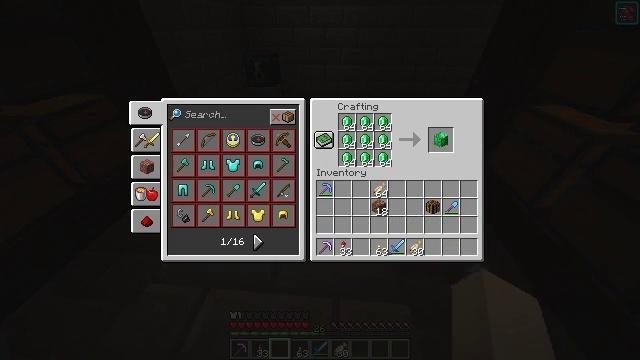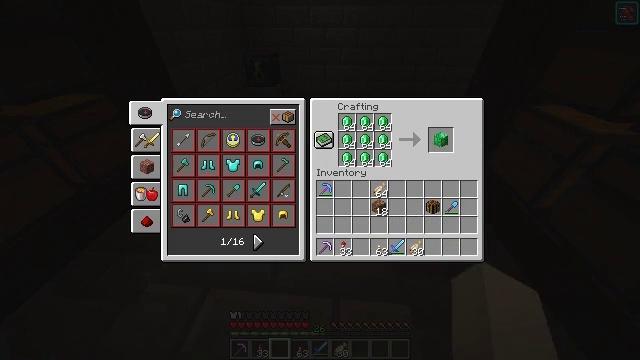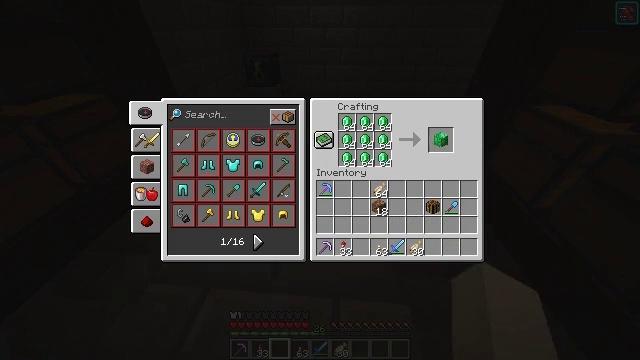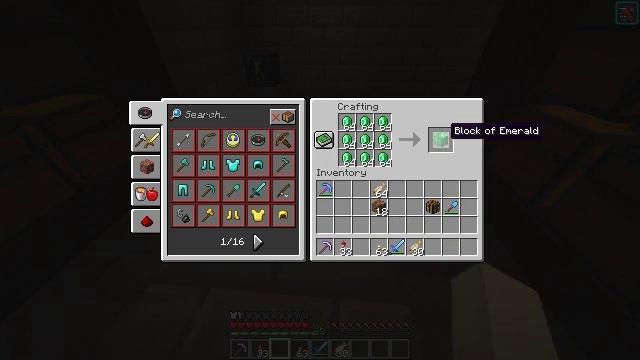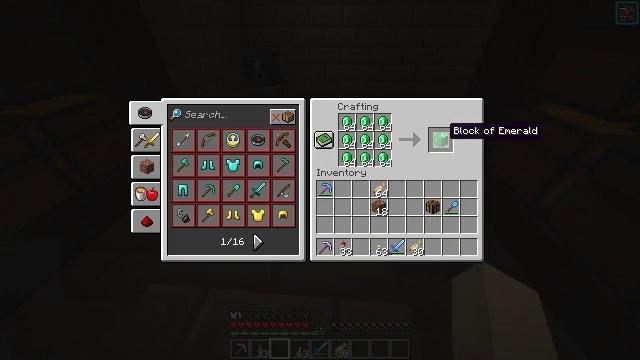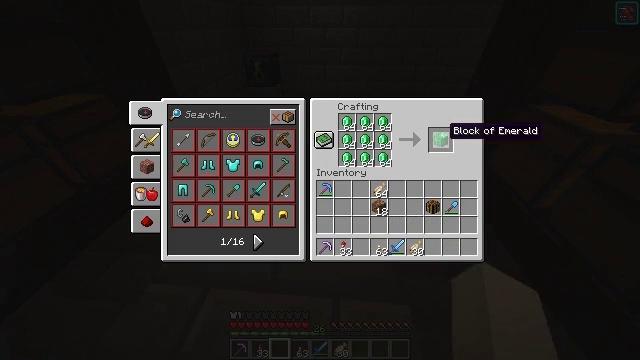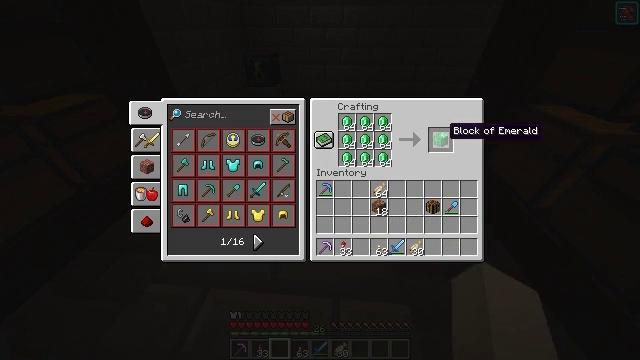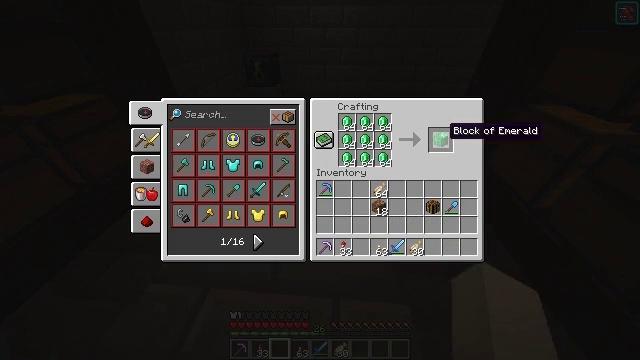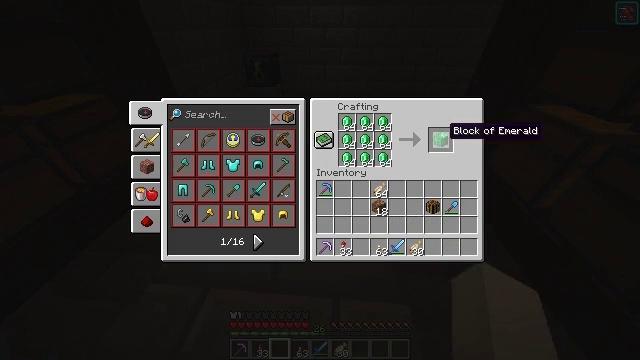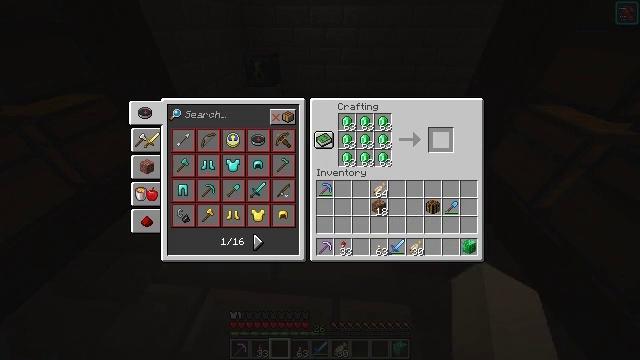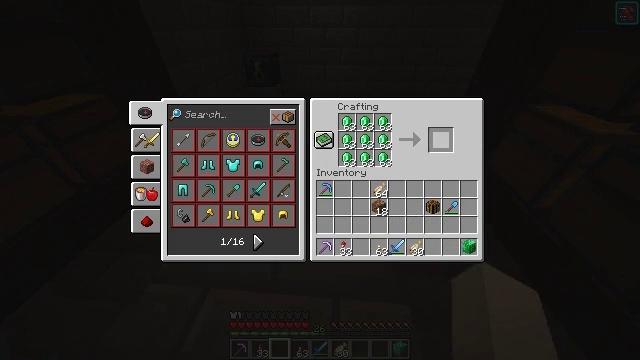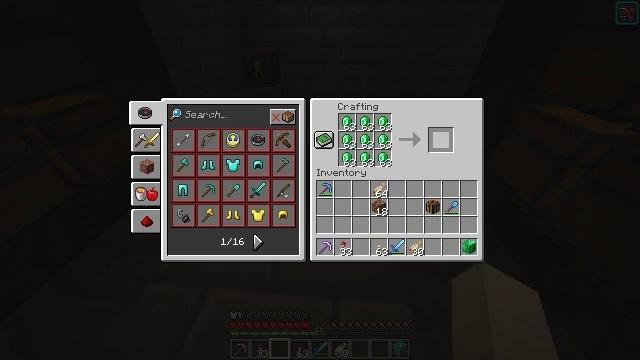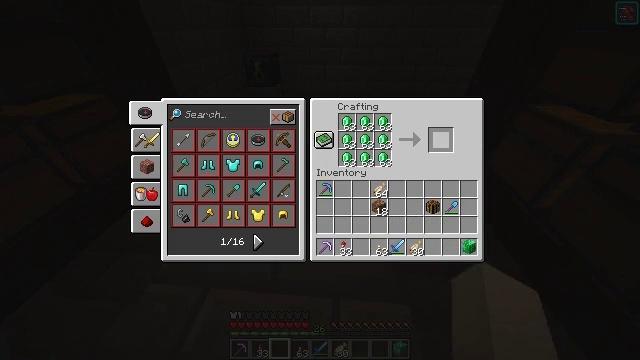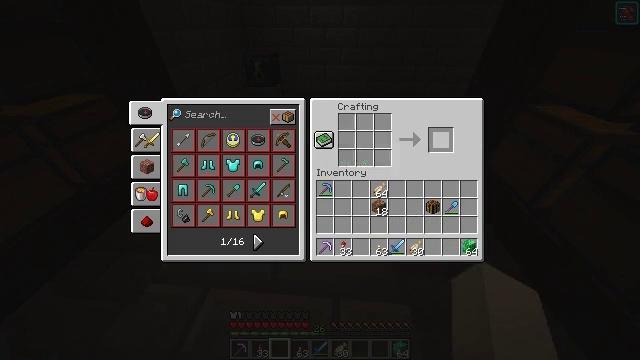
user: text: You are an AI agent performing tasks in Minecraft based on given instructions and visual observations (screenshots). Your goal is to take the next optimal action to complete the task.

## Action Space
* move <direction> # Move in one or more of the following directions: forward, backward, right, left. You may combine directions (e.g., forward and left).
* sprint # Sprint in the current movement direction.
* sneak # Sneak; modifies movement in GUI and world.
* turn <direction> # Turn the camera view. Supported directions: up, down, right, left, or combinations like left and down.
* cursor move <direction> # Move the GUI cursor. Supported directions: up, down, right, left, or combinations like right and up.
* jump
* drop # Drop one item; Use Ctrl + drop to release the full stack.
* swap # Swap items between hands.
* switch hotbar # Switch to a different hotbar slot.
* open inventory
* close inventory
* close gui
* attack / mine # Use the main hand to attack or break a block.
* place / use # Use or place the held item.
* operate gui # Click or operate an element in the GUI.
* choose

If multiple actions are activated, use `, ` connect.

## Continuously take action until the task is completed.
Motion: motion action
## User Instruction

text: Craft the emerald block at the crafting table.
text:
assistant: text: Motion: sneak
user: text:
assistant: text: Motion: sneak
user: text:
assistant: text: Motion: sneak, cursor move left
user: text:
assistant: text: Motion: sneak
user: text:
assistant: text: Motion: sneak
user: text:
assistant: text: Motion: sneak
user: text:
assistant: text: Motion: sneak
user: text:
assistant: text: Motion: sneak
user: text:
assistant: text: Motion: sneak, choose
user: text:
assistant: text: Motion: sneak, choose
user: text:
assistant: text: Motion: sneak, choose
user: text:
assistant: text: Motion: sneak
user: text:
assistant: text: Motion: sneak
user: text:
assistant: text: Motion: sneak